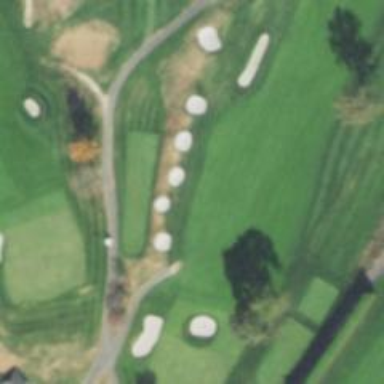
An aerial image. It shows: Golf hole.